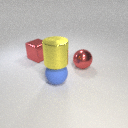
large red metal sphere behind large blue rubber sphere